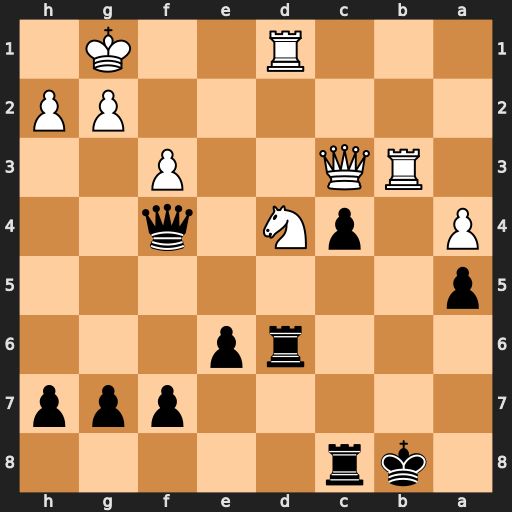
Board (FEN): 1kr5/5ppp/3rp3/p7/P1pN1q2/1RQ2P2/6PP/3R2K1
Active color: b
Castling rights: -
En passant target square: -
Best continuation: cxb3 Qxb3+ Ka8